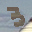
Label: 3